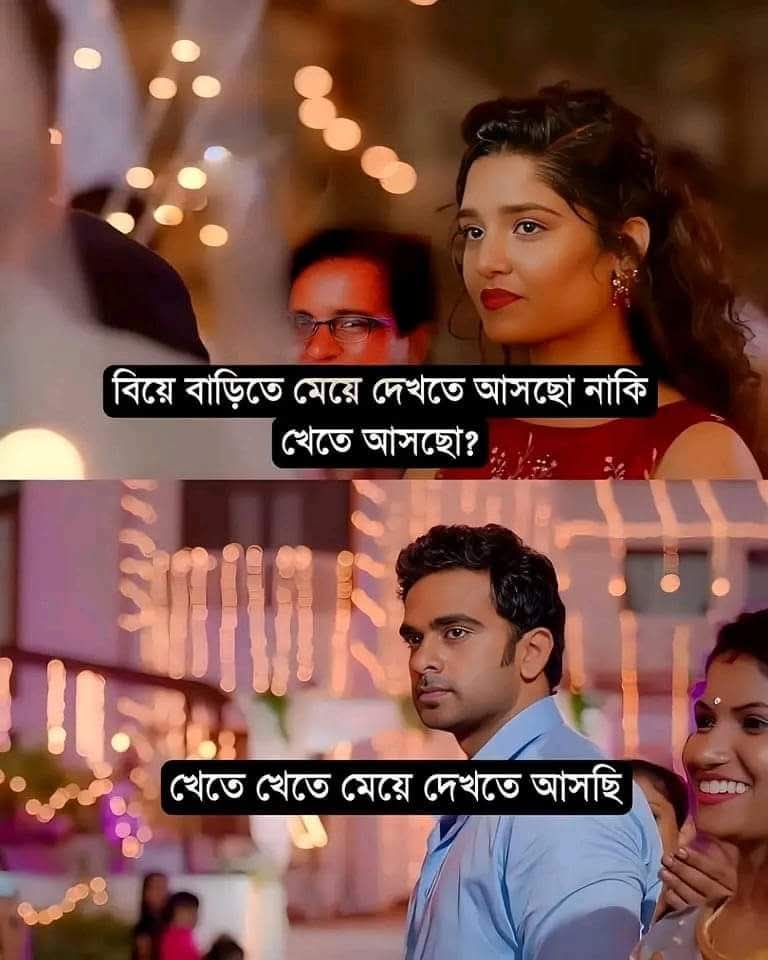
Text: বিয়ে বাড়িতে মেয়ে দেখতে আসছো নাকি খেতে আসছো?
খেতে খেতে মেয়ে দেখতে আসছি।
Label: Non Hate